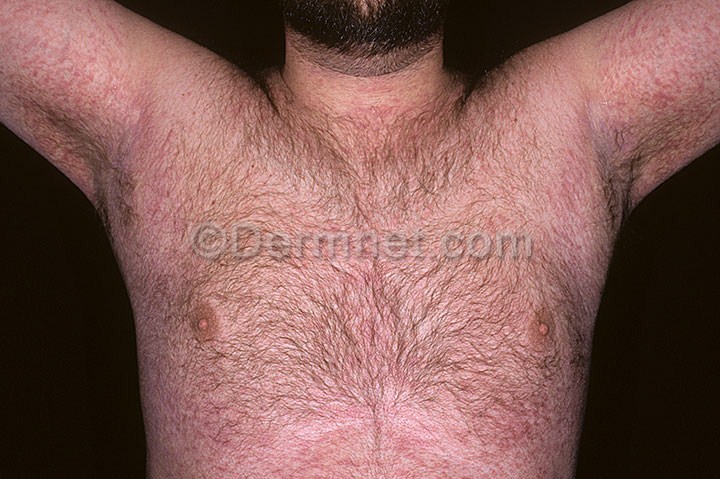
Disease: Psoriasis pictures Lichen Planus and related diseases